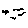
Label: bird